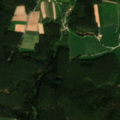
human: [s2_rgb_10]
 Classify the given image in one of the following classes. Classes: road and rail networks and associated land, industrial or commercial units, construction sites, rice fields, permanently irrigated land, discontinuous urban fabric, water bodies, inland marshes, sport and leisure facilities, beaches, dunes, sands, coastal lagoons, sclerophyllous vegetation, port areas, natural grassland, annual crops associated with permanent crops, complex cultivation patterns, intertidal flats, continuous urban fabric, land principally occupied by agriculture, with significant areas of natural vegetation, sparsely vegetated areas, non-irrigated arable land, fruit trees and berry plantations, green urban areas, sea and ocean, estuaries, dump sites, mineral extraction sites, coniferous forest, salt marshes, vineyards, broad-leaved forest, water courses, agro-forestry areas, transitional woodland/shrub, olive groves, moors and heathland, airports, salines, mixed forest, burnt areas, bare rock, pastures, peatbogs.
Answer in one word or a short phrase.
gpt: non-irrigated arable land, complex cultivation patterns, coniferous forest